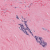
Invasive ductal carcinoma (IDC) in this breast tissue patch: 1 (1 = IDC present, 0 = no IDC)